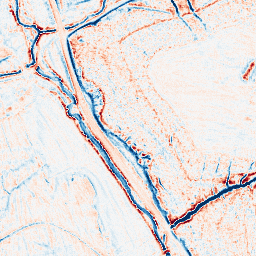
Category: edge_preserving
Decomposition family: anisotropic_diffusion
Decomposition parameters: iterations: 10
kappa: 10
gamma: 0.2
Upsampling method: fft_zeropad
Upsampling parameters: scale: 2
Upsampling scale: 2